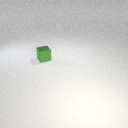
small green metal cube